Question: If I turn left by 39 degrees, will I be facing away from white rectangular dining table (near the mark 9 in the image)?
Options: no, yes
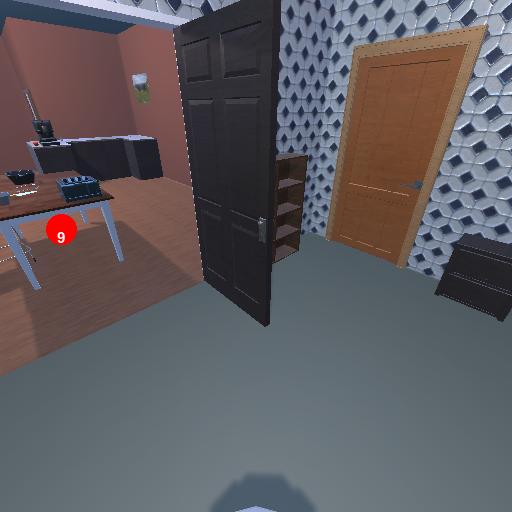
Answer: no